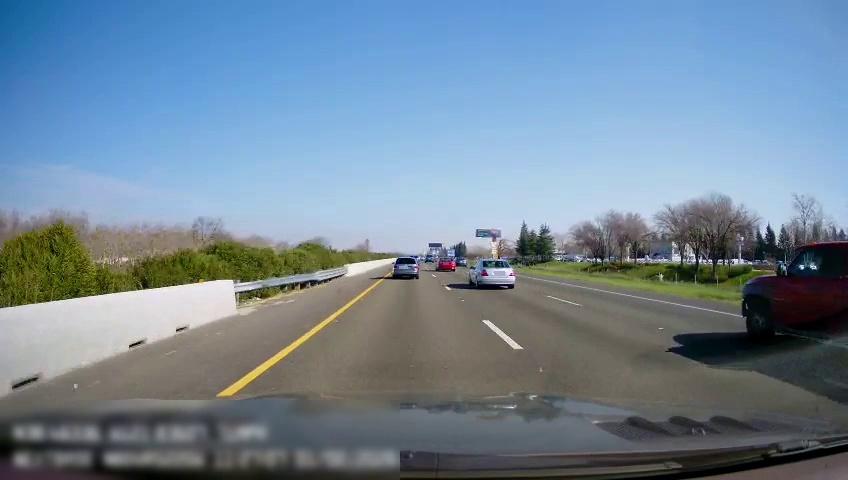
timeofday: Day
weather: Sunny
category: Drivable Space
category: Vehicles | SUV
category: Vehicles | Car
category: Vehicles | Car
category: Vehicles | Other LV
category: Vehicles | SUV
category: Vehicles | Car
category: Lanes | Current Lane
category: Lanes | Current Lane
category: Lanes | Alternate Lane
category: Lanes | Alternate Lane